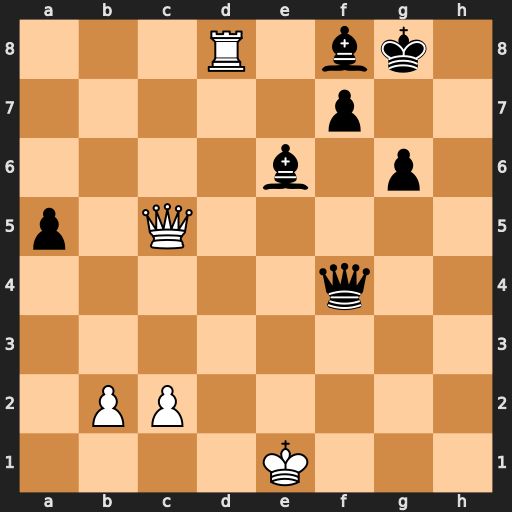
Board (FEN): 3R1bk1/5p2/4b1p1/p1Q5/5q2/8/1PP5/4K3
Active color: w
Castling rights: -
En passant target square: -
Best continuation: Qxf8+ Kh7 Qh8#